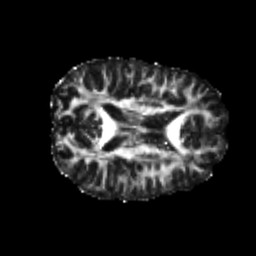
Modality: FA
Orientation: axial
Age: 21
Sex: female
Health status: healthy
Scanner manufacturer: philips
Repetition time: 7.389 s
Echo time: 0.08599 s